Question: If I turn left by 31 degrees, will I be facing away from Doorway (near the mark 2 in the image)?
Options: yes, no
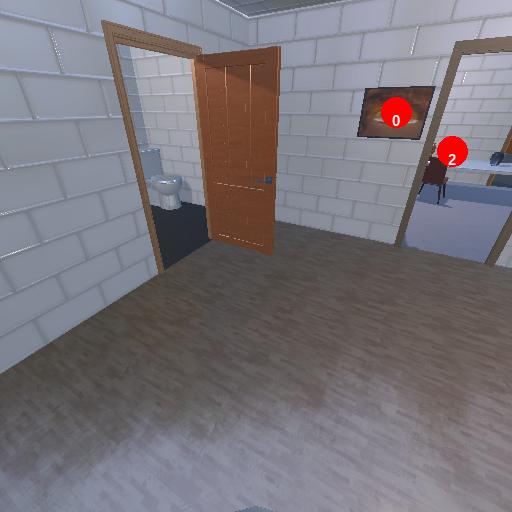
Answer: yes